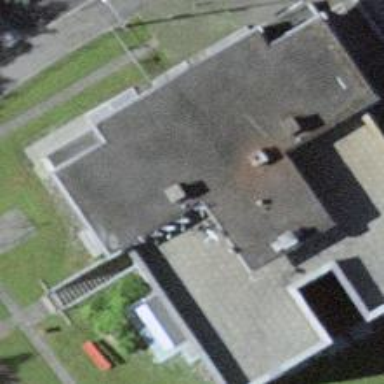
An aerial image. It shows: Apartment building with flat roof.